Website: lowes
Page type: store-pickup
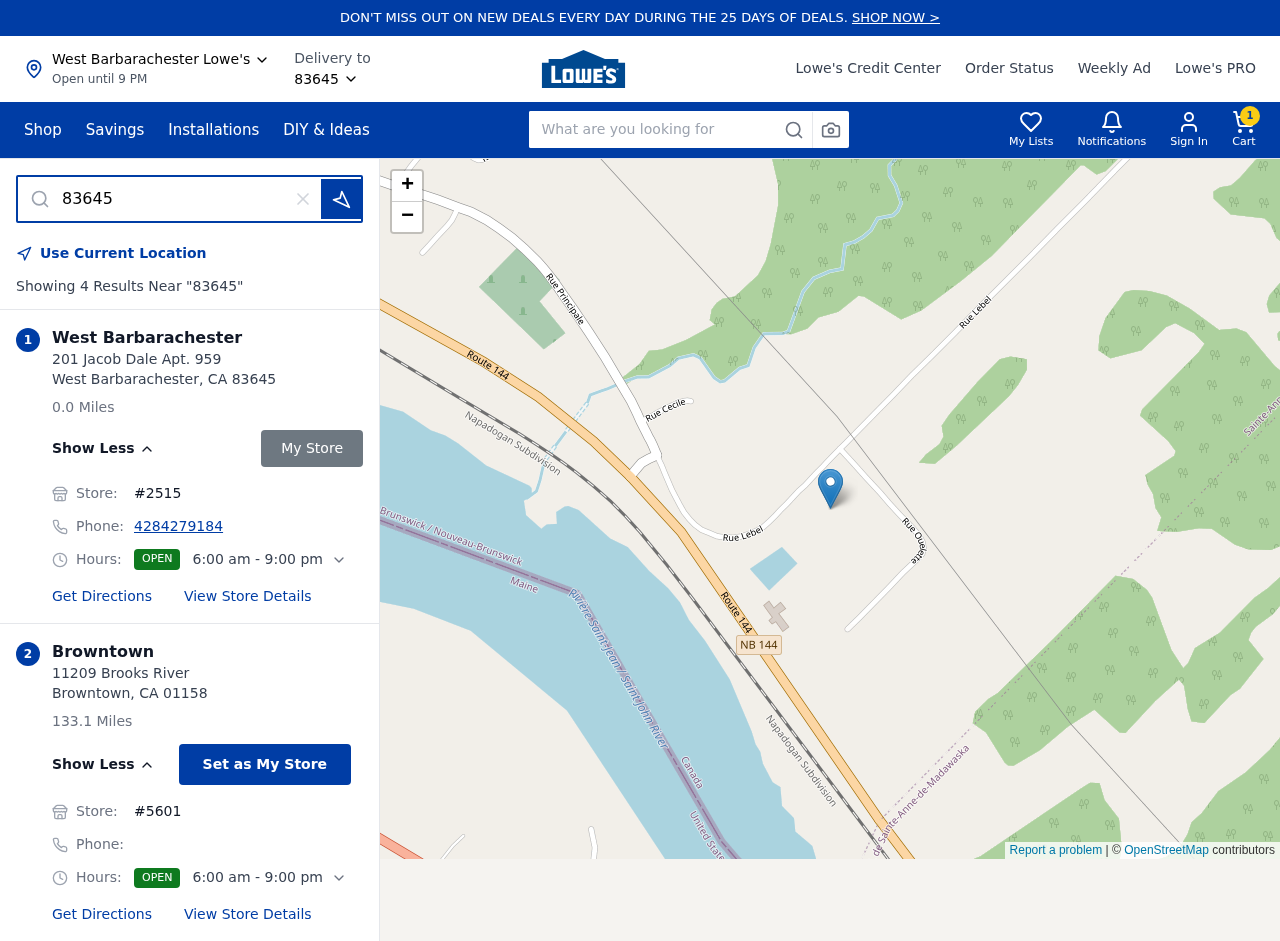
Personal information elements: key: PII_CITY
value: West Barbarachester
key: PII_CITY2
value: Browntown
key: PII_LOCATION1_STREET
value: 201 Jacob Dale Apt. 959
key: PII_LOCATION2_POSTCODE
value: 01158
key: PII_LOCATION2_STREET
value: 11209 Brooks River
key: PII_PHONE
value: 4284279184
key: PII_POSTCODE
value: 83645
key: PII_STATE_ABBR
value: CA
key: PII_POSTCODE3
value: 83645
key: PII_POSTCODE_FULL
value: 83645
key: PII_POSTCODE_NUMERIC
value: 83645
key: PII_STATE_ABBR2
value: CA
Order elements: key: ORDER_NUM_ITEMS
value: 1
Search elements: key: HEADER_SEARCH
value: What are you looking for
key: SEARCH_STORE_LOCATION
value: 83645